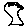
Label: tree